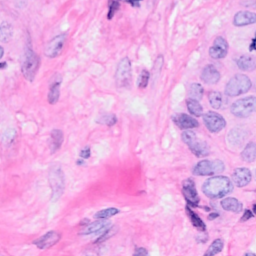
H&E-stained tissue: Breast